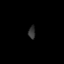
Tissue: lung
Cell type: Epithelial cells
Senescence score: 0.1531
Nuclear area (px): 84
Mean DAPI intensity: 52.417